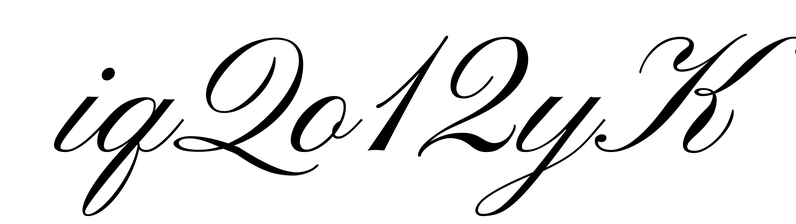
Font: PinyonScript-Regular